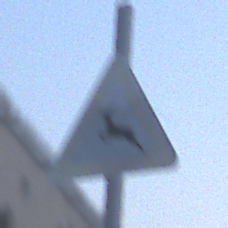
Verkehrszeichen: WildwechselRechts
Umgebung: Outdoor, Urban
Tageszeit: Dawn
Wetter: Clear
Licht: Natural
Jahreszeit: NotSpecified
Kontrast: LowContrast